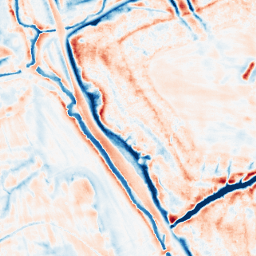
Category: edge_preserving
Decomposition family: bilateral
Decomposition parameters: d: 21
sigma_color: 75
sigma_space: 25
Upsampling method: sinc_blackman
Upsampling parameters: scale: 4
kernel_size: 8
Upsampling scale: 4